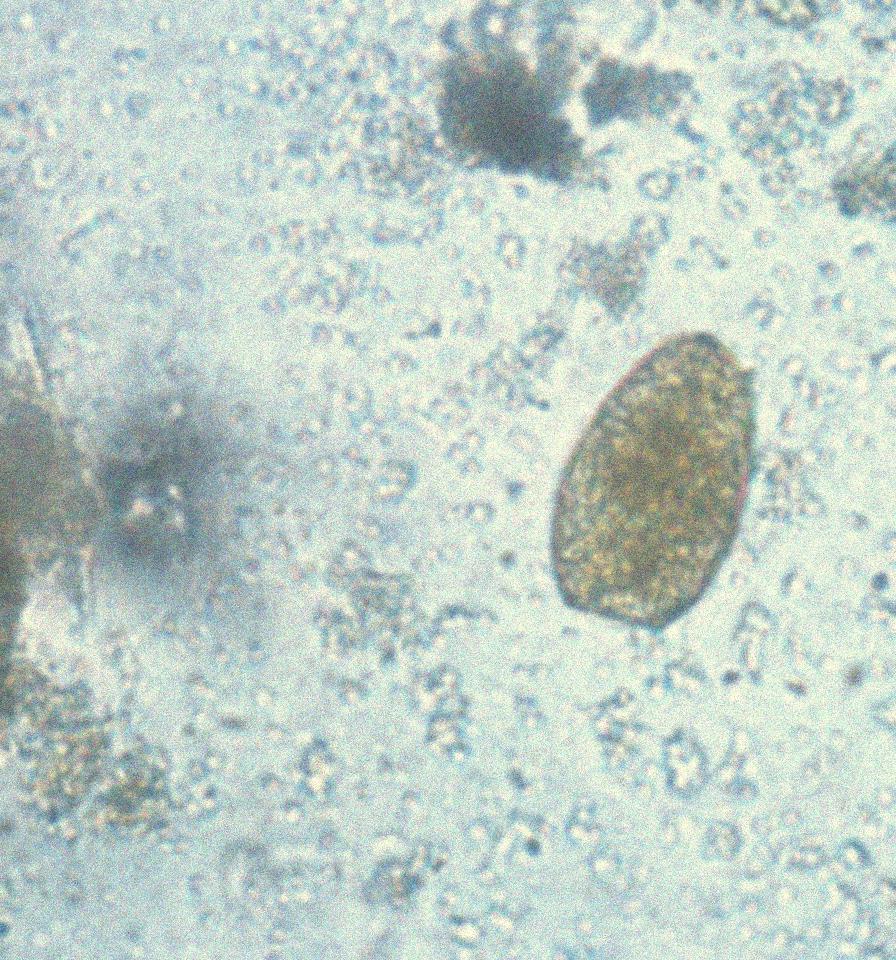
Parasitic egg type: Paragonimus spp